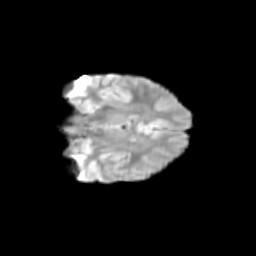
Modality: T2w
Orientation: coronal
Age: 12
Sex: female
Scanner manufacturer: siemens
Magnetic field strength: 3 T
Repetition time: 3.8 s
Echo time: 0.07 s